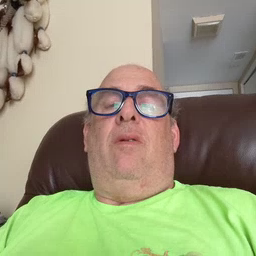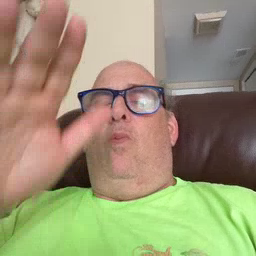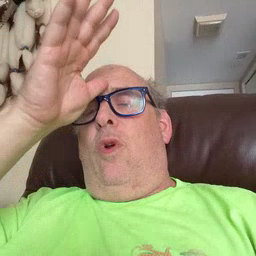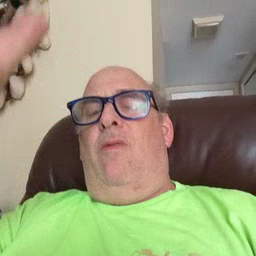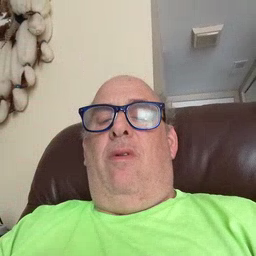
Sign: grandpa